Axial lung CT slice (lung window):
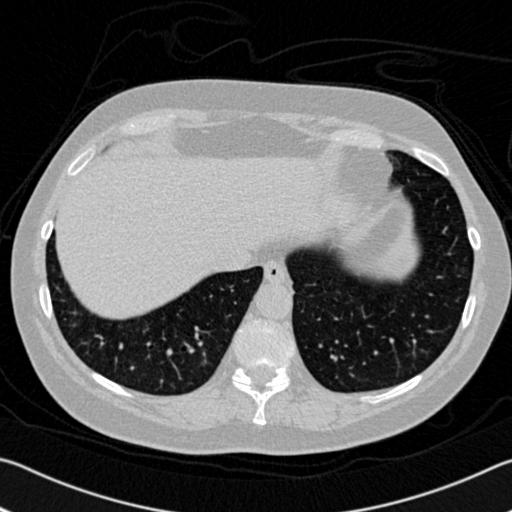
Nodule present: no